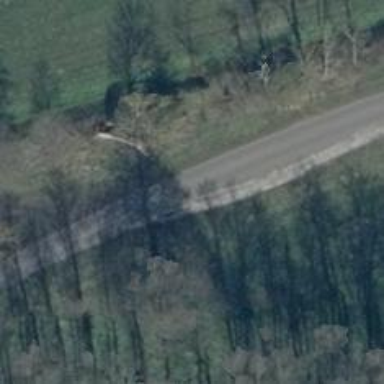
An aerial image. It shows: Unclassified road with asphalt surface.